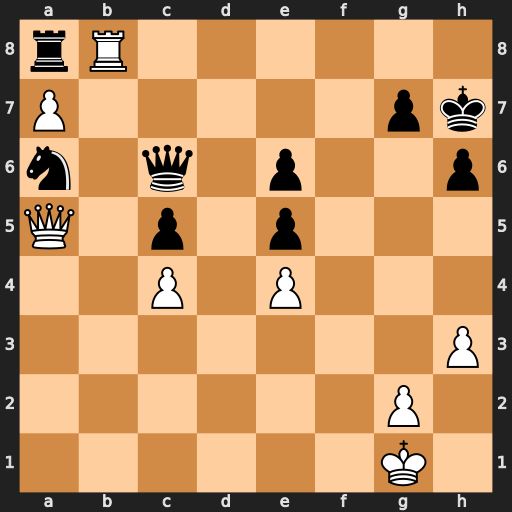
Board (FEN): rR6/P5pk/n1q1p2p/Q1p1p3/2P1P3/7P/6P1/6K1
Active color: w
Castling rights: -
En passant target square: -
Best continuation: Rxa8 Qxa8 Qxa6